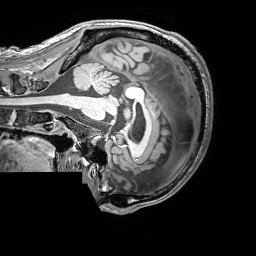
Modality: T1w
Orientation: sagittal
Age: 40
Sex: male
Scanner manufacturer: siemens
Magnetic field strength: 3 T
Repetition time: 2.53 s
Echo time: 0.00326 s